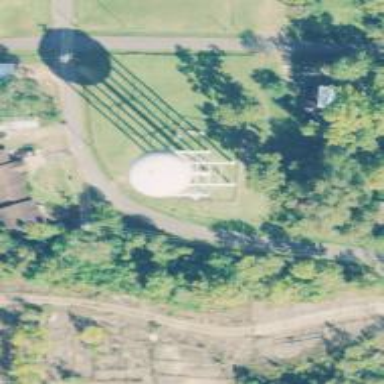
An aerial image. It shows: Water tower that is man-made.